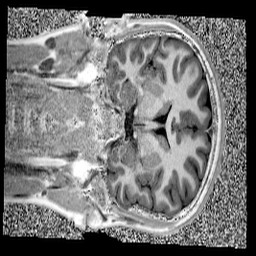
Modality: UNIT1
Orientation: coronal
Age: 11
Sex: male
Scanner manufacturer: siemens
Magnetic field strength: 3 T
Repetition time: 4 s
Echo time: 0.00299 s